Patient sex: M
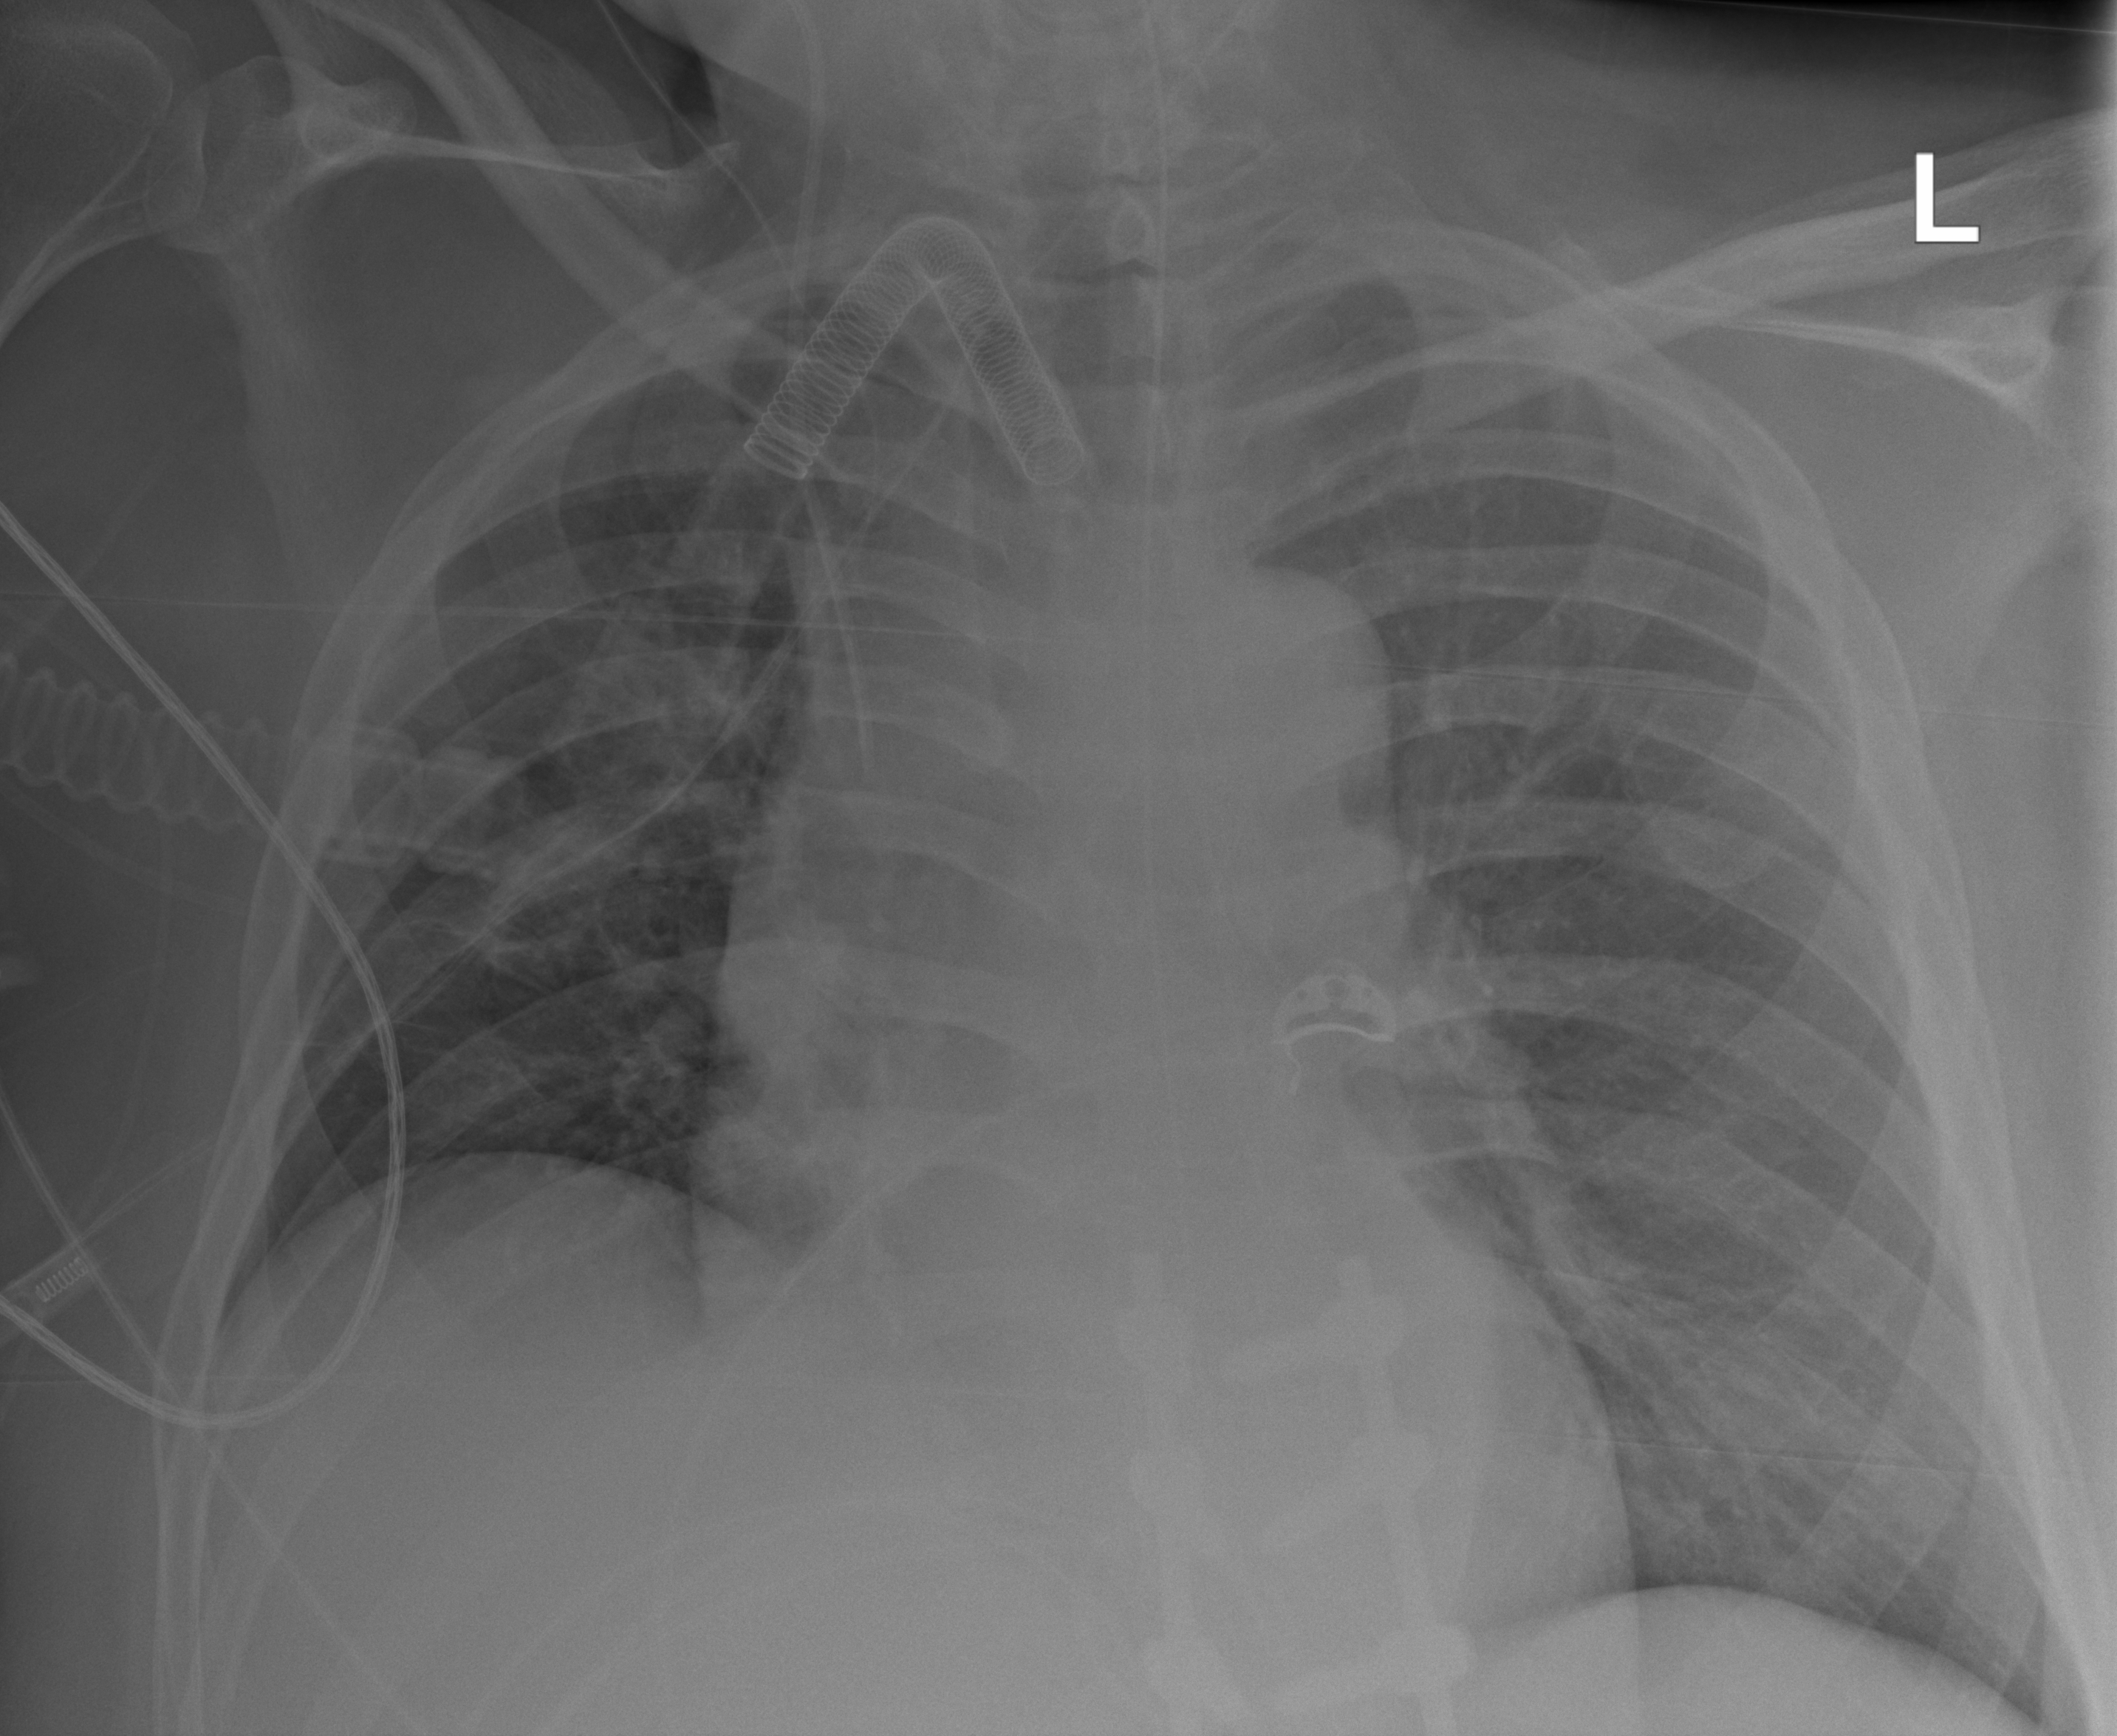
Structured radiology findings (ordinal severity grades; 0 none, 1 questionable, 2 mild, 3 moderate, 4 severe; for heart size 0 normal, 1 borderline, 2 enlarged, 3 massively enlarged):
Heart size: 2
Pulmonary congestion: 2
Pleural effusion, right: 0
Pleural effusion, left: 0
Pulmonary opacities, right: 2
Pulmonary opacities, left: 0
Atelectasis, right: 2
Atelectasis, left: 2